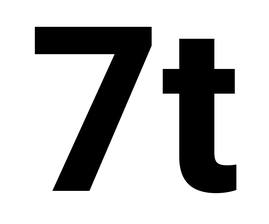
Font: Roboto_ExtraBold